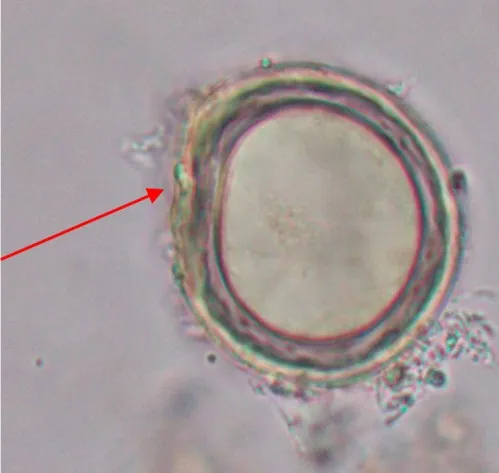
S. japonicum egg where the red arrow indicates a knob (x40).
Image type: radiology (mri)